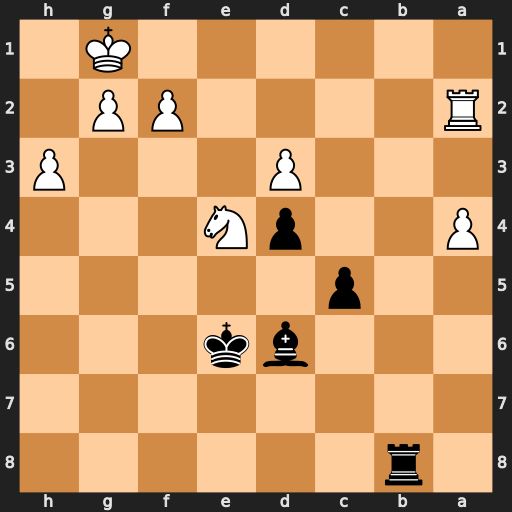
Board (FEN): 1r6/8/3bk3/2p5/P2pN3/3P3P/R4PP1/6K1
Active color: b
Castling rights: -
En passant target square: -
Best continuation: Rb1#